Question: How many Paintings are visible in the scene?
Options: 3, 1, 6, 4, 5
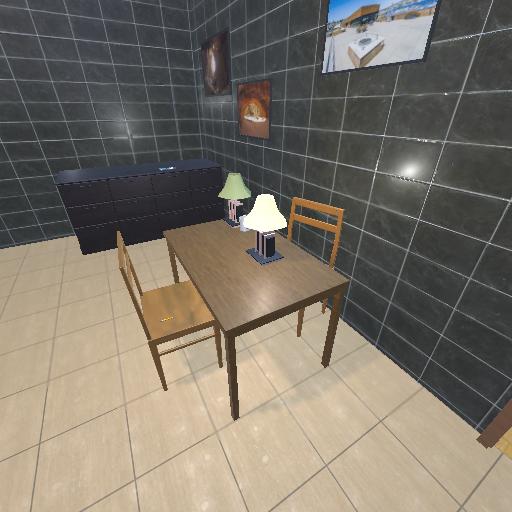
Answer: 3